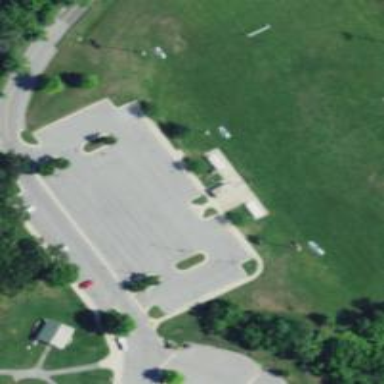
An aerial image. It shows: Bleachers on leisure land.